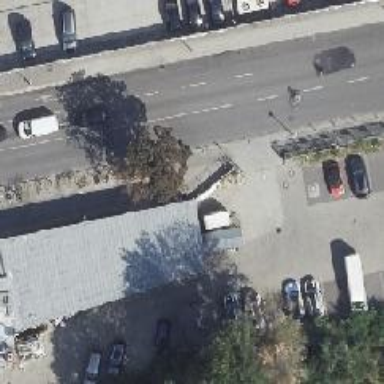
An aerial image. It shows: Driving school.